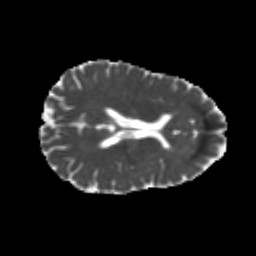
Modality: MD
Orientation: axial
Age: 24
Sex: female
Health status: healthy
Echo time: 0.074 s